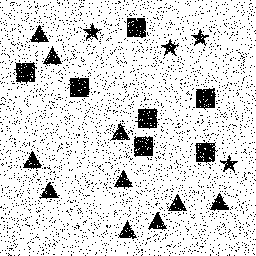
Squares: 7
Triangles: 10
Stars: 4
Total shapes: 21